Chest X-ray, PA view. Patient: 24 years old, sex F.
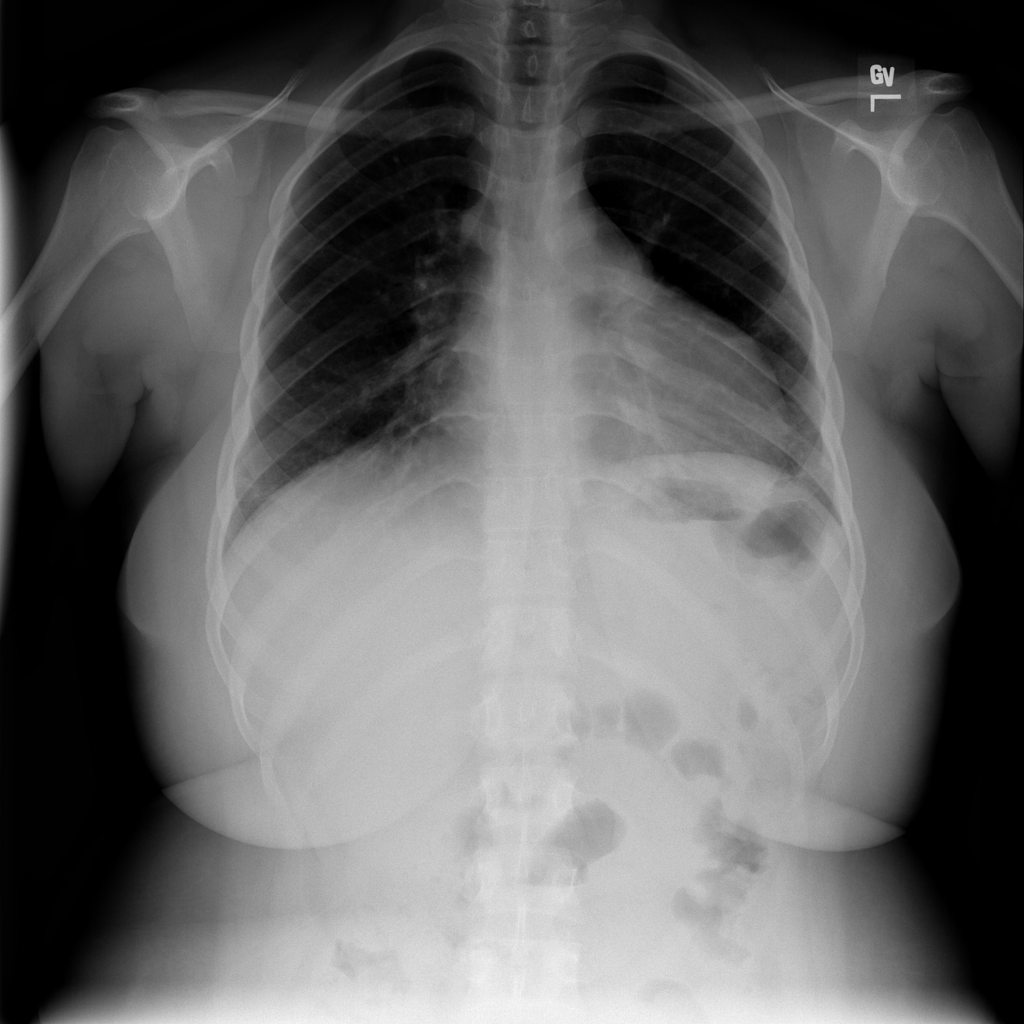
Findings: Atelectasis, Cardiomegaly, Effusion